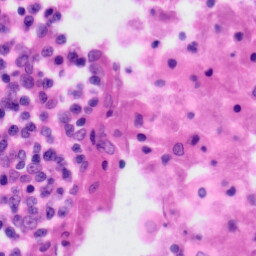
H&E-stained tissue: Tonsil